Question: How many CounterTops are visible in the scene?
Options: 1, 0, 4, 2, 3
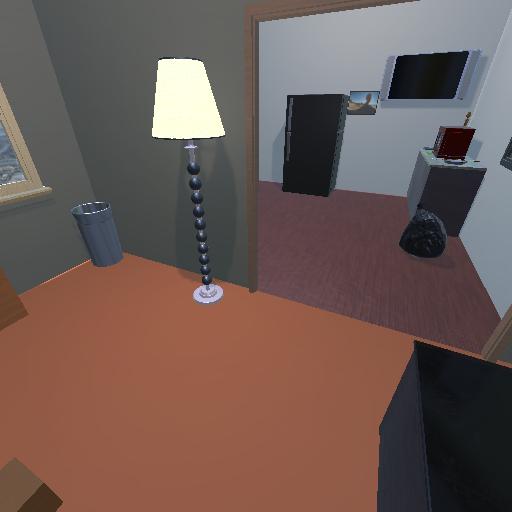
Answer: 1